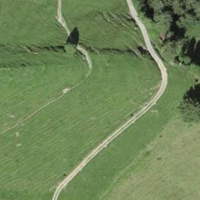
EUNIS habitat code: 23
Species observed at this site:
Orchis mascula